Question: Ok here the problem
<URL>
'''
<table><tr><td><div></div><div></div></td></tr></table>
'''
Now you see that the option and that row text is not vertically aligned middle
I can put inside a table but it really really increases the written junk code
Aren't there any more proper solution when using float left and right ?
Thank you
And here what i mean

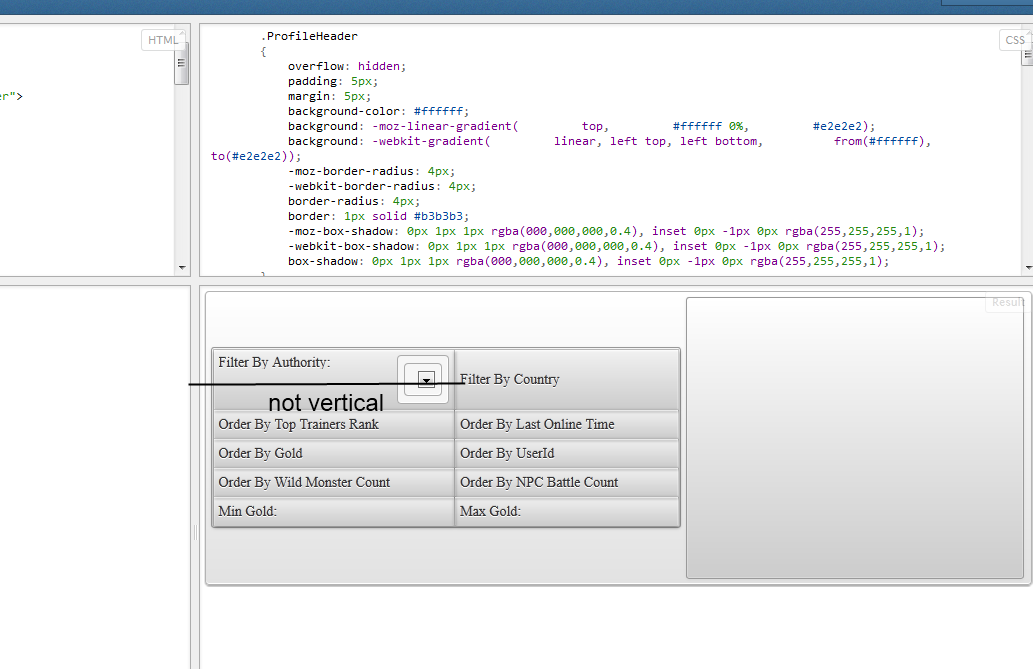
Answer: Is 'margin-top' considered "exact-line-height"? <URL>.
'''
.FloatLeft
{
margin-top:15px;
overflow: hidden;
float: left;
}
'''